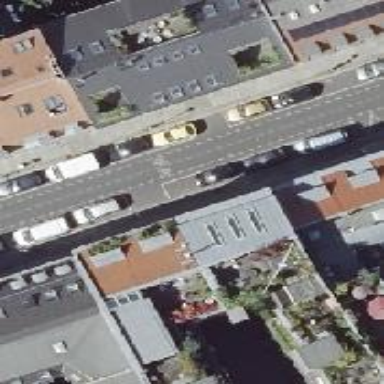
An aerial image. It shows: Residential road with asphalt surface. There are separate sidewalks and opposite cycleways. Both car parking and bicycle parking have separate spaces.